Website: home-depot
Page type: billing-address
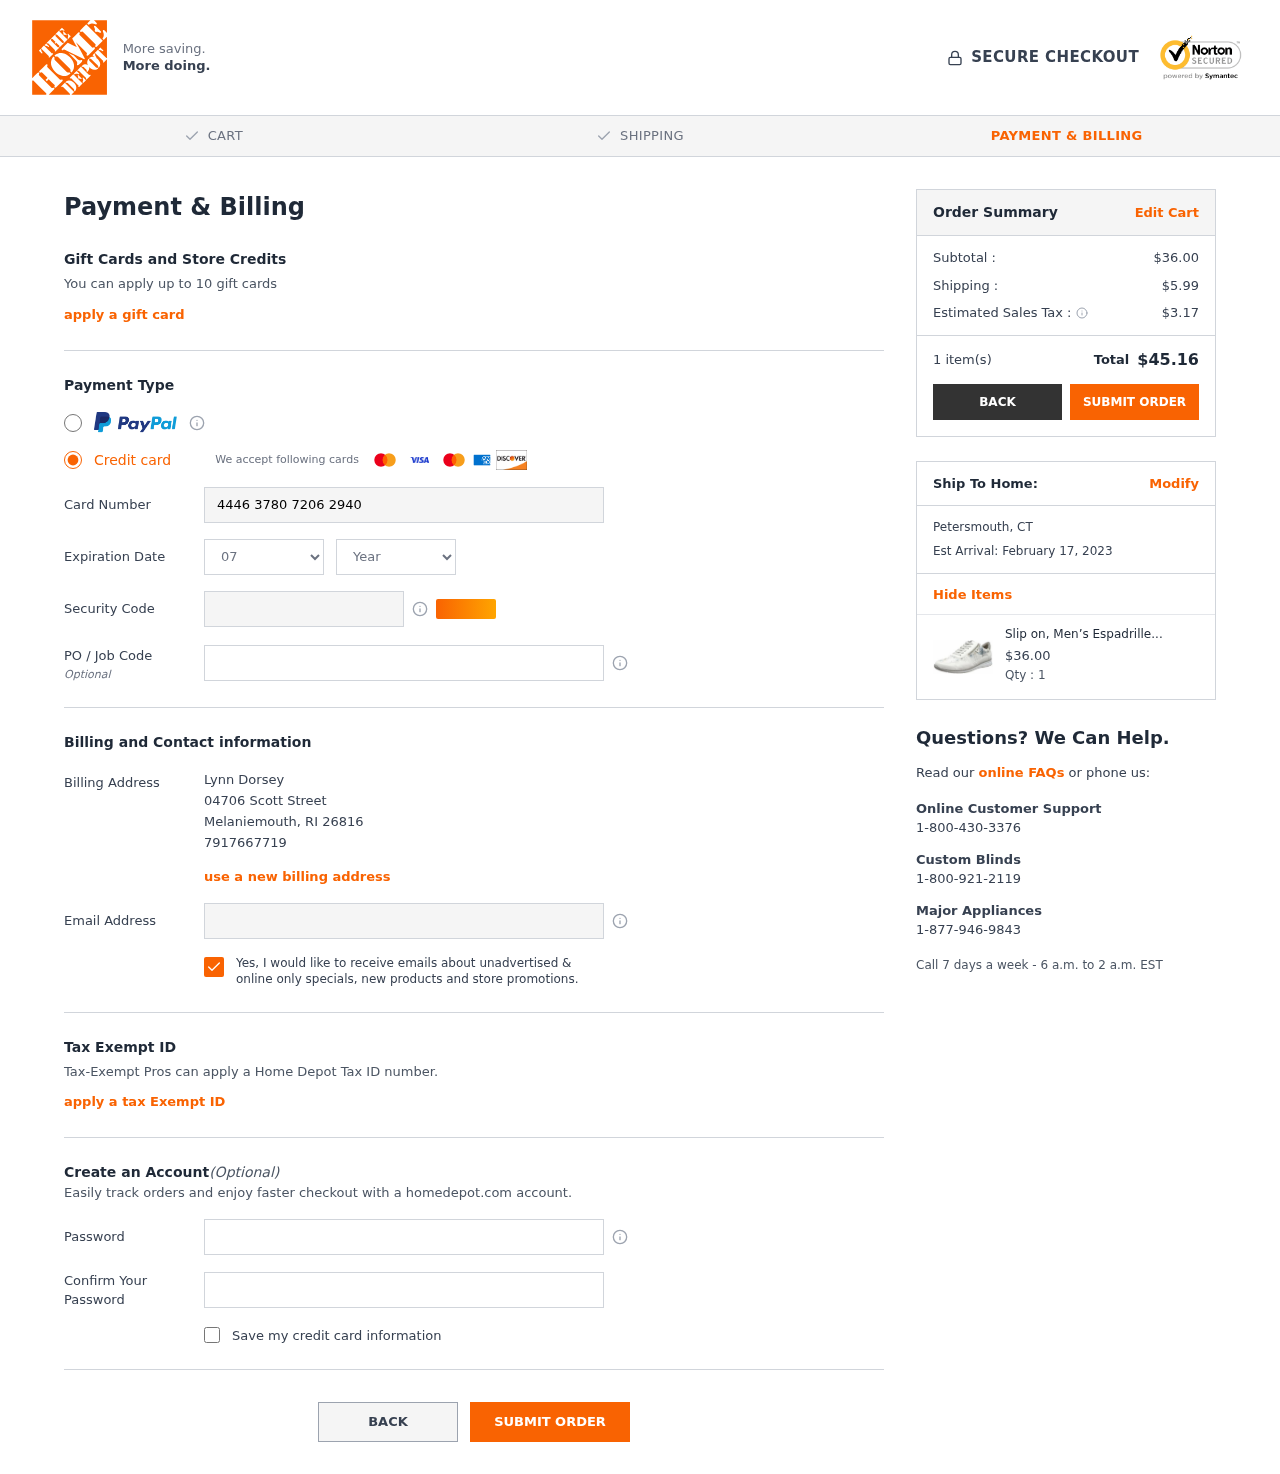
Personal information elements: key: PII_CARD_CVV
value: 422
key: PII_CARD_EXPIRY_MONTH
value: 07
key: PII_CARD_EXPIRY_YEAR
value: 29
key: PII_CARD_NUMBER
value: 4446 3780 7206 2940
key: PII_CITY
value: Melaniemouth
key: PII_CITY2
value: Petersmouth
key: PII_EMAIL
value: lynn_dorsey@yahoo.com
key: PII_FULLNAME
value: Lynn Dorsey
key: PII_PHONE
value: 7917667719
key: PII_POSTCODE
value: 26816
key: PII_STATE_ABBR
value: RI
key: PII_STATE_ABBR2
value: CT
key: PII_STREET
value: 04706 Scott Street
Product elements: key: PRODUCT1_NAME
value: Slip on, Men’s Espadrilles
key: PRODUCT1_PRICE
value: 36
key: PRODUCT1_QUANTITY
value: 1
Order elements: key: ORDER_SUBTOTAL
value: $36.00
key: ORDER_SHIPPING_COST
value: $5.99
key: ORDER_TAX
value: $3.17
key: ORDER_NUM_ITEMS
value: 1 item(s)
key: ORDER_TOTAL
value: $45.16
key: ORDER_DELIVERY_DATE
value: Est Arrival: February 17, 2023